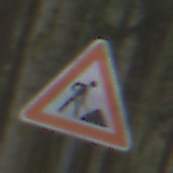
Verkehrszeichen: Arbeitsstelle
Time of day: Midday
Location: Outdoor (Nature)
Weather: Overcast
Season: NotSpecified
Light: Natural